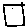
Label: square